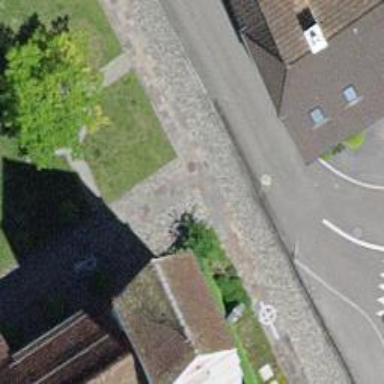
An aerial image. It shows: Compacted footway.